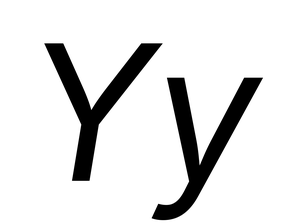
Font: Inter-Italic_Italic